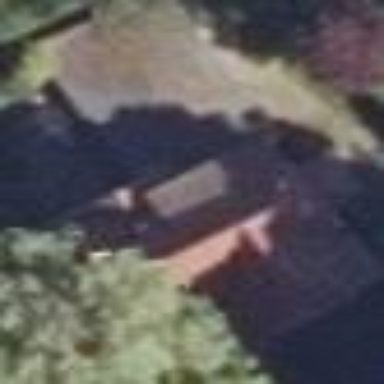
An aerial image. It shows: Detached building.